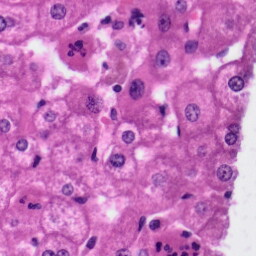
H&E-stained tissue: Liver